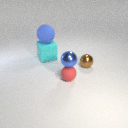
small brown metal sphere in front of large cyan rubber cube